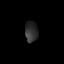
Tissue: lung
Cell type: Epithelial cells
Senescence score: 0.1658
Nuclear area (px): 258
Mean DAPI intensity: 47.112